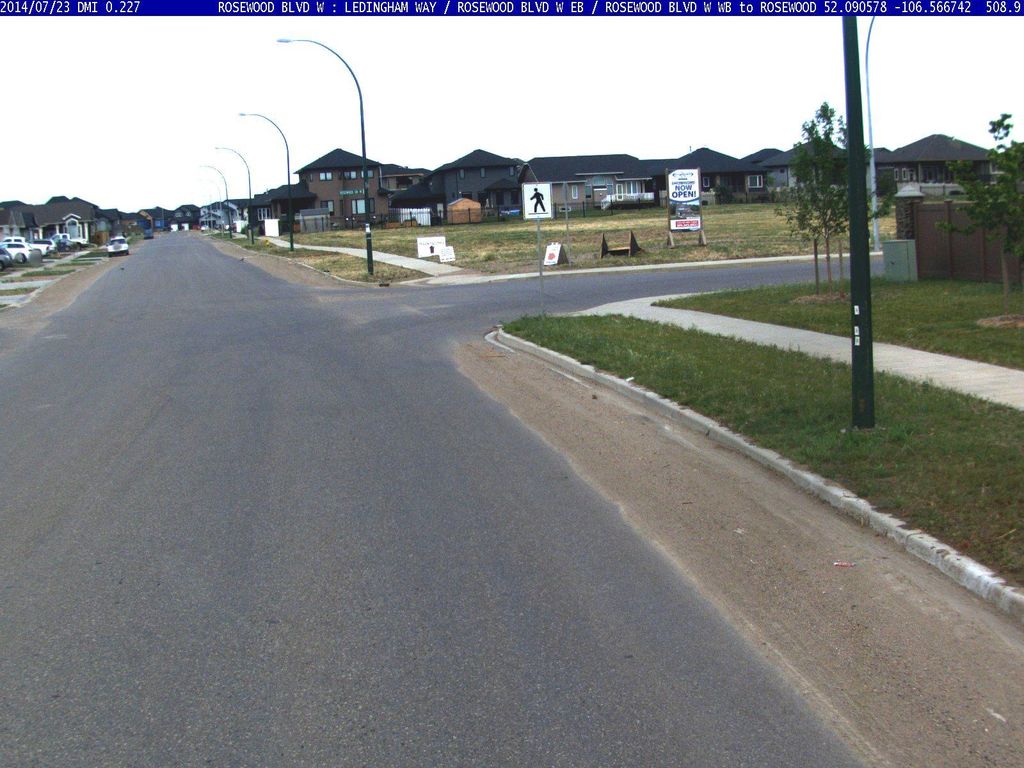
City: saskatoon